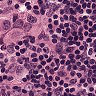
Metastatic tissue present: yes